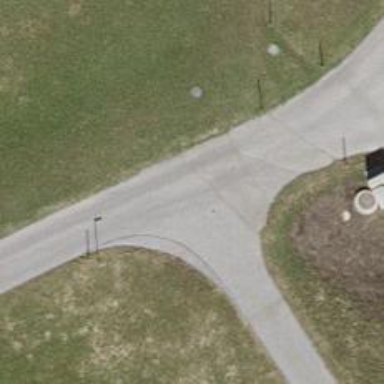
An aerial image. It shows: Unclassified paved road with excellent trail visibility. The road has grade1 tracktype.